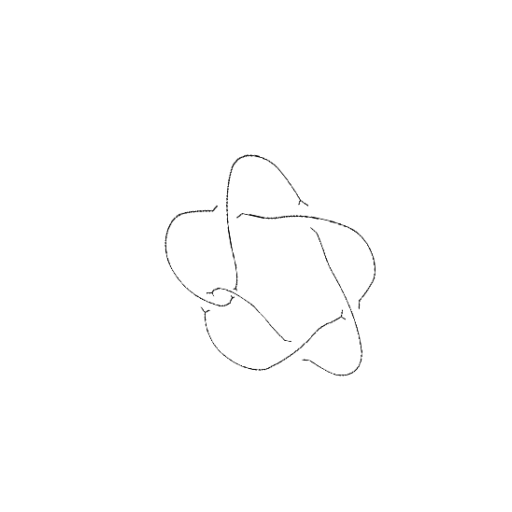
Crossing number: 6